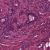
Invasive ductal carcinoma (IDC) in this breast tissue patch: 1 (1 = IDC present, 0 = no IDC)